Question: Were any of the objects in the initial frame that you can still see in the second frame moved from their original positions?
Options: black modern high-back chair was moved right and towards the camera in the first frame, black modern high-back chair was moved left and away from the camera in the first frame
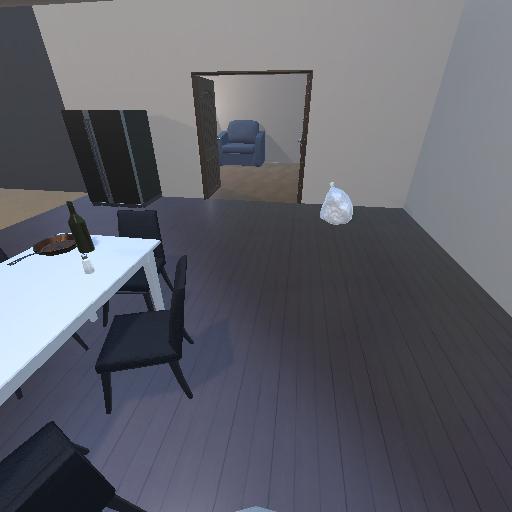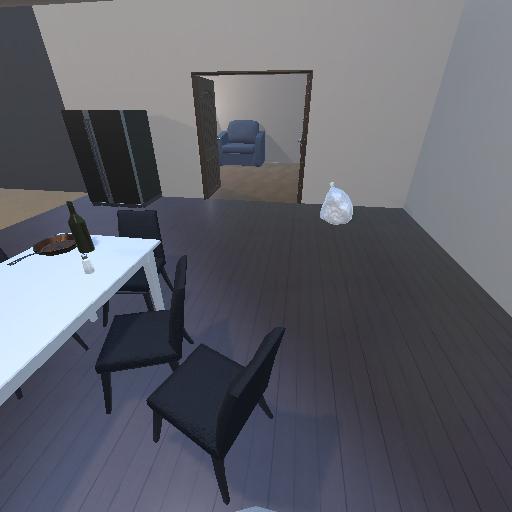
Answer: black modern high-back chair was moved right and towards the camera in the first frame